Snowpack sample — Snodgrass Mountain, Crested Butte, Colorado (2/4/25, 12:06 PM MST)
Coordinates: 38.923, -106.968
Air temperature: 35 °F
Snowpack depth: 80 cm
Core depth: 80 cm
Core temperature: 32 °F
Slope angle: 14°, slope face: 78°
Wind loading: low
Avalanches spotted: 0
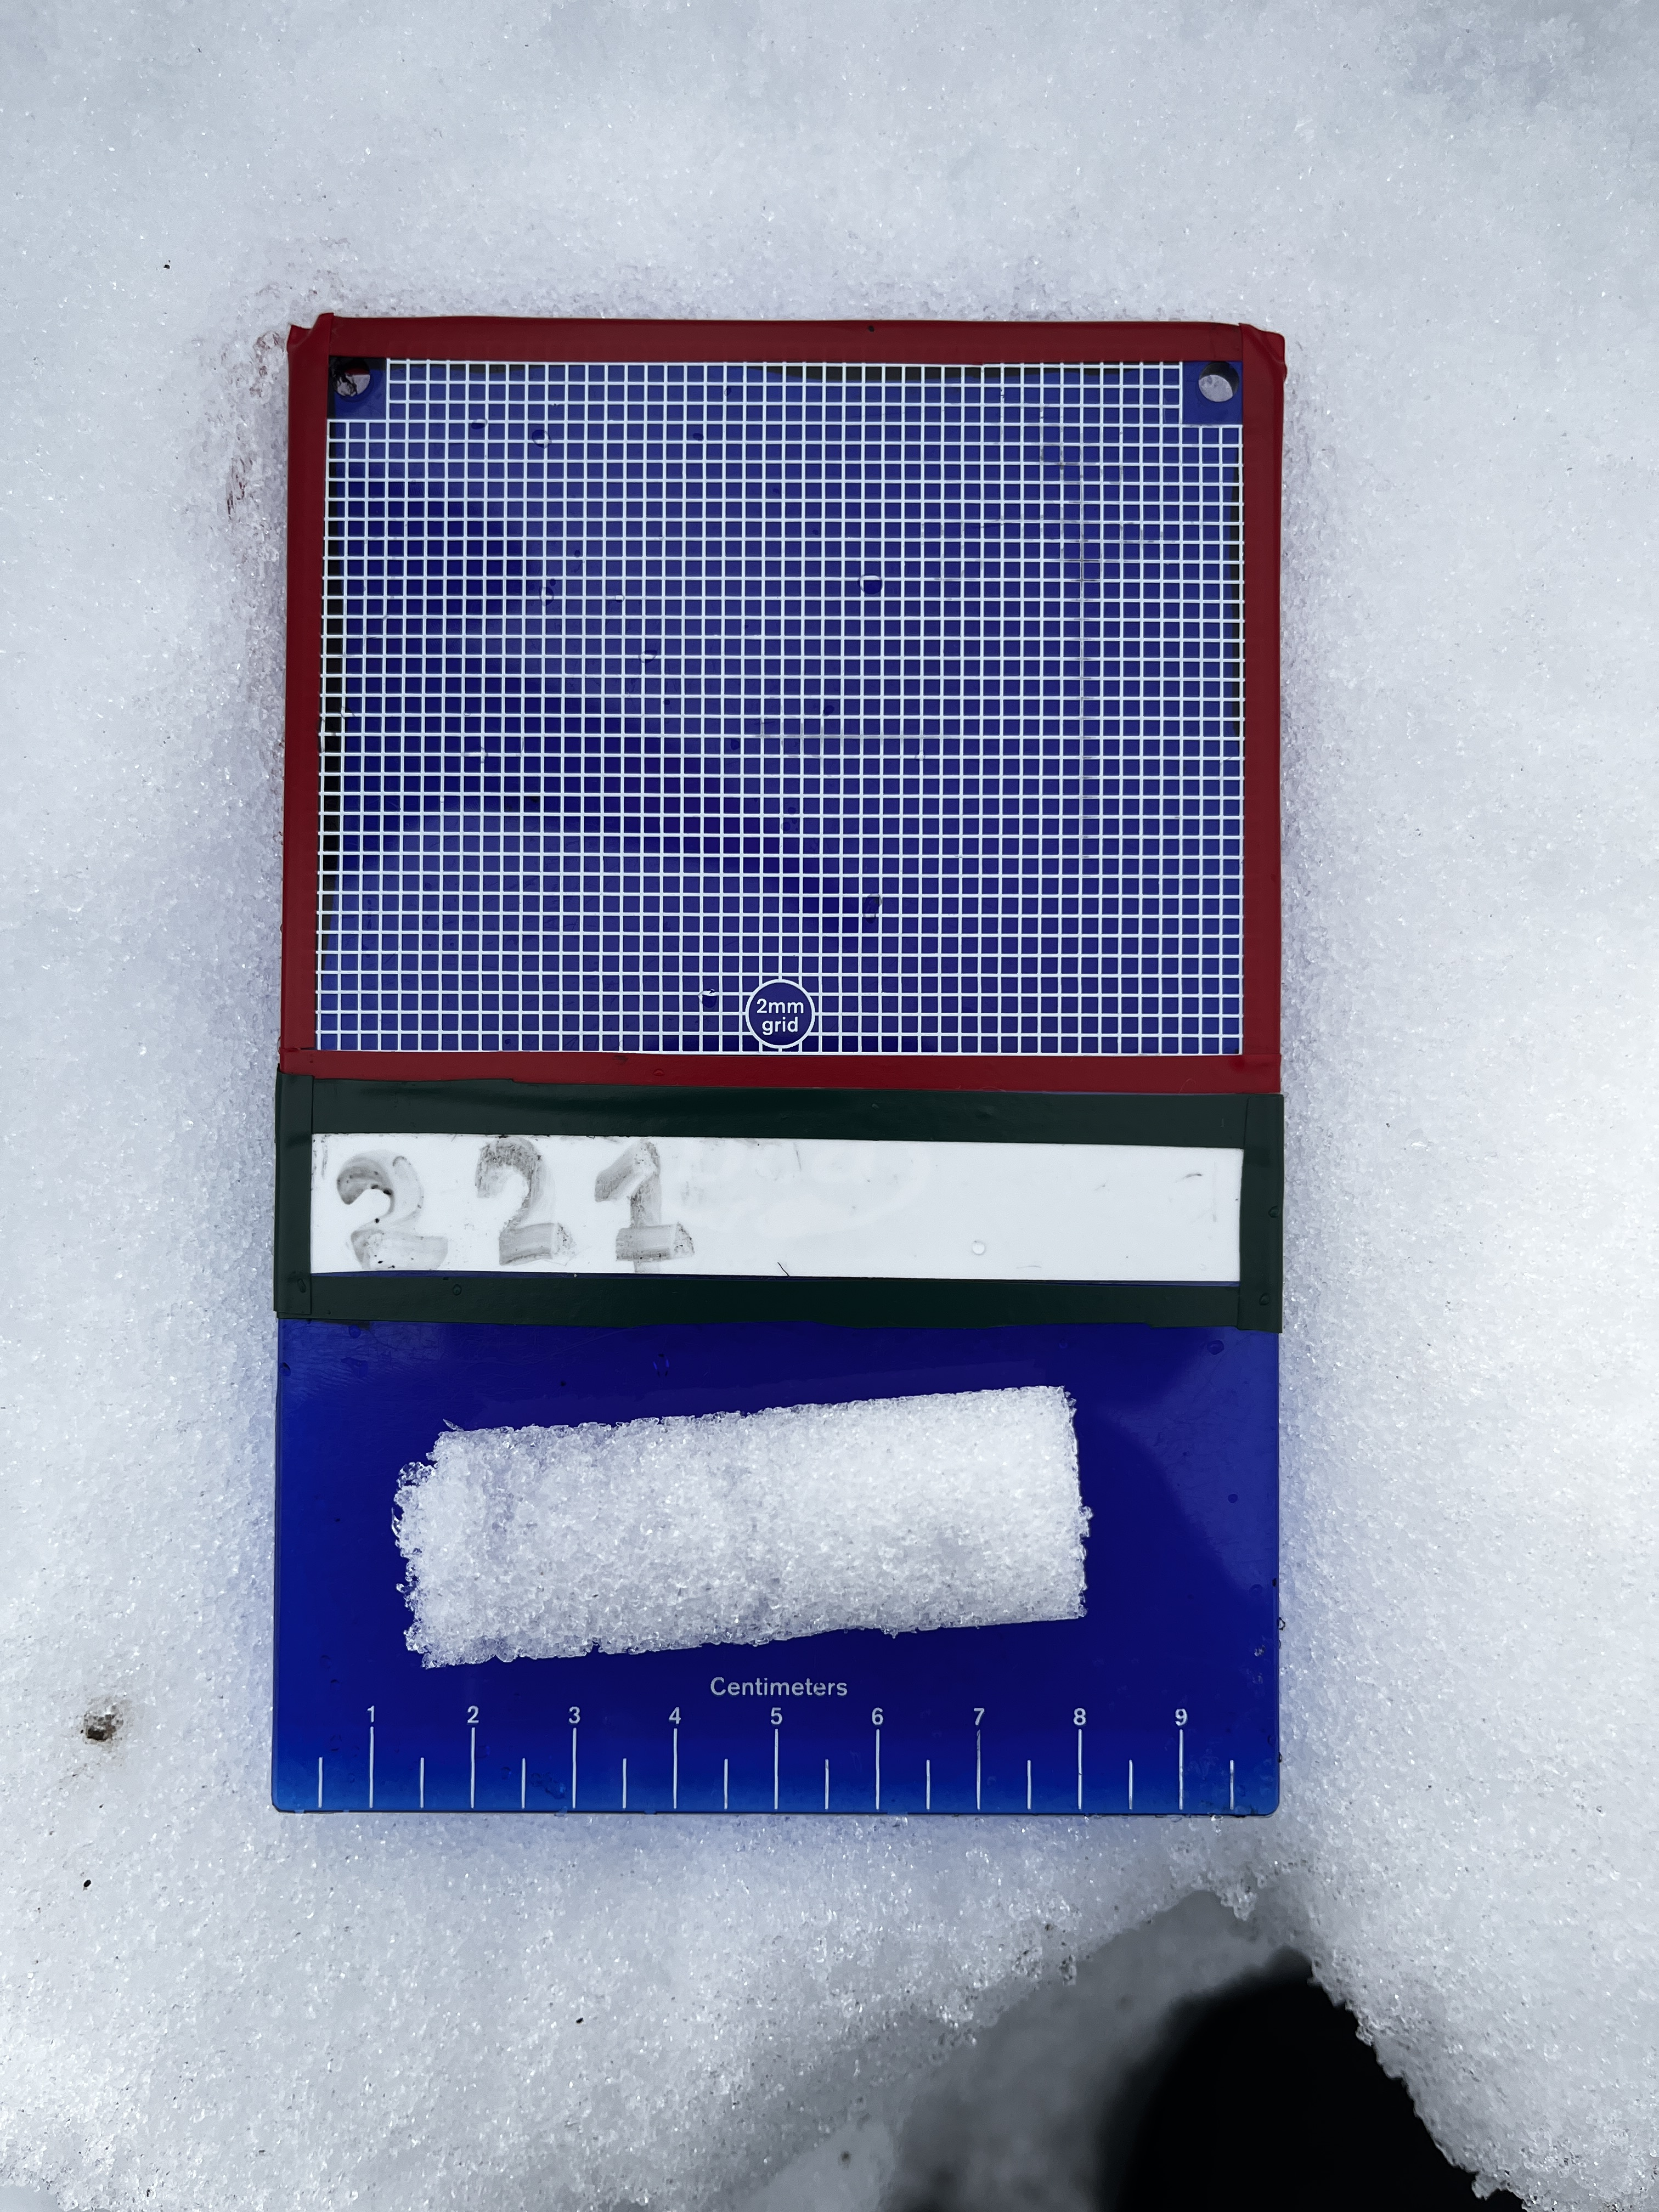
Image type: crystal_card
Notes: No avalanches nearby, unusually warm weather for the last month reported by residents, Collected 25 yards from treeline